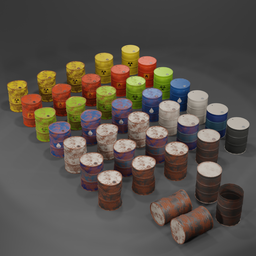
Label: tools